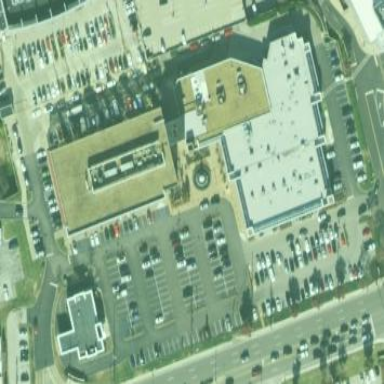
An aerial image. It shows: Retail area.